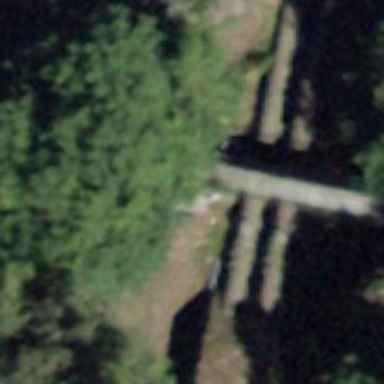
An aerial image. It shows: Path leading to bridge.